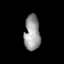
Tissue: prostate
Cell type: Epithelial cells
Senescence score: 0.3049
Nuclear area (px): 551
Mean DAPI intensity: 151.873